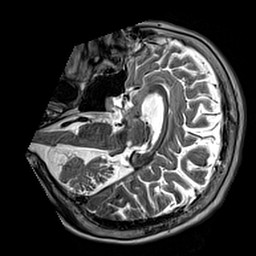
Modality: T2w
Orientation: axial
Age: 59
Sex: female
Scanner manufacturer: siemens
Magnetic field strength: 3 T
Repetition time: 3.2 s
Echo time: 0.212 s